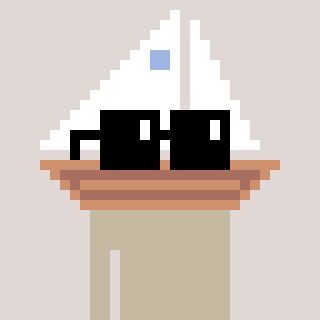
a pixel art character with square black sunglasses, a sailboat-shaped head and a darkbrown-colored body on a warm background